Question: I have built a simple webpage where a table is created using Javascript upon clicking on a button.
I have given the table a class name and I have given this class some formatting attributes such as:
table-layout: fixed
width: 650px
Also, I have attempted to force the text inside the table's td elements to wrap.
Despite this, the table overflows its parent element and the result is not what I expected. I am all the more puzzled since I created another page on my website that is set-up in a similar fashion and that is working properly.
Could you please tell me what I am doing wrong?
Result

HTML
'''
<head>
<meta charset="UTF-8" />
<title>Forum</title>
<link rel="stylesheet" type="text/css" href="main.css" />
<link rel="stylesheet" type="text/css" href="stocktails.css" />
<script type="text/javascript" src="forum.js"></script>
</head>
<body>
<nav id="top-menu">
<ul>
<li> <a href="index.xhtml">Home</a> </li>
<li> <a href="charting.xhtml">Charting</a> </li>
<li> <a href="map.xhtml">Map</a> </li>
<li> <a href="financials.xhtml">Financials</a> </li>
<li> <a href="forum.xhtml">Forum</a> </li>
<li> <a href="about.xhtml">About</a> </li>
</ul>
</nav>
<div id="maindiv">
<header>
<hgroup>
<h1> Discussion forum </h1>
</hgroup>
<p> Bounce your investing ideas off the community </p>
</header>
<div>
<p> Key in you post. </p>
<input type="text" id="postText" />
<button type="submit" onclick="tableCreate();">Submit your post</button>
</div>
<article>
<div id="tablePlaceholder"></div>
</article>
<aside class="about">
<header>
<h1> Forum etiquette </h1>
<p> Thou shall not troll </p>
</header>
<section>
<hgroup>
<h1> No promotion </h1>
</hgroup>
<p> Do not use this forum to promote your own business. </p>
</section>
<section>
<hgroup>
<h1> Keep calm and carry on </h1>
</hgroup>
<p> Be courteous. Personal disagreements should be handled through email and not through public posts. </p>
</section>
<section>
<hgroup>
<h1> No hijacking </h1>
</hgroup>
<p> Do not hijack someone else's thread and interrupt a topic of discussion. </p>
</section>
</aside>
<div class="clear"></div>
</div>
<footer>
<p>
This is a footer.
</p>
</footer>
</body>
</html>
'''
CSS
'''
body {
background-color: #fffbef;
}
.story p {
line-height: 1.2;
text-align: justify;
}
h1, h2, h3, h4, h5, h6 {
font-family: sans-serif;
color: #093844;
margin: .25ex 12pt;
}
.clear {
margin: 0;
padding: 0;
clear: both;
}
img.img-right {
display: block;
float: right;
border: none;
padding: 2px;
margin: 3px 6pt 3px 6px;
}
/* navigation menu */
nav#top-menu {
width: 100%;
height: 50px;
//background-color: #fff2c1;
margin: 0;
padding: 0;
}
#top-menu ul {
display: block;
list-style-type: none;
width: 600px;
margin: 0 auto;
padding: 0;
}
#top-menu ul li {
margin: 0;
padding: 0;
}
#top-menu ul li a {
display: block;
float: left;
max-height: 25px;
width: 100px;
margin: 0;
padding: 5px 0;
font-family: sans-serif;
font-size: 20px;
text-align: center;
text-decoration: none;
color: #52736b;
border-bottom: #fffbef solid 2px;
}
#top-menu ul li a:hover { border-bottom: #52736b solid 2px; }
/* header */
header h1 { margin-top: 0; }
header p {
font-family: sans-serif;
font-weight: bold;
font-style: italic;
font-size: 85%;
margin: .25ex 12pt;
color: #093844;
}
/* maindiv */
#maindiv {
width: 1250px;
margin: 0 auto;
padding: 10px;
background-color: #eec;
}
/* article */
article {
width: 950px;
float: left;
}
article h1 {
font-size: 110%;
margin-top: 12pt;
padding-top: 3pt;
border-top: 4px solid #52736b;
}
/* aside */
aside.about {
float: right;
width: 238px;
background-color: #b7c4b1;
margin: 3pt 6pt 3pt 6pt;
}
aside h1 { font-size: 110%; }
aside h2 { font-size: 90%; }
aside p {
margin: 0 12pt;
font-family: sans-serif;
font-style: italic;
font-size: 80%;
}
aside section h1 {
padding-top: 3pt;
border-top: 4px solid #4f5856;
}
aside header p {
font-size: 85%;
}
aside section {
padding: 5px 0 5px 0;
}
/* footer */
footer {
background: #4f5856;
clear: all;
}
footer p {
color: #8c8e7e;
font-size: 70%;
font-family: sans-serif;
text-align: center;
margin: 0;
padding: 10px 0;
}
//----------------------------------------------------------------
//--------------------FORUM---------------------------------------
//----------------------------------------------------------------
.forumTable table {
float: left;
padding: 10px;
table-layout: fixed;
width: 650px;
}
.forumTable table th, td {
border: 1px #52736b solid;
word-wrap: break-word
}
.forumTable table caption {
padding-top: 10px;
font-size: 130%;
}
.forumTable tfoot td {
border: none;
}
.forumTable th {
text-align: left;
}
'''
Javascript
'''
function tableCreate(){
var tablePlaceholder = document.getElementById("tablePlaceholder");
var tbl = document.createElement('table');
var br = document.createElement('br');
tbl.className = "forumTable"
for(var i = 0; i < 2; i++){ //rows
var tr = tbl.insertRow();
for(var j = 0; j < 2; j++){ //columns
var td = tr.insertCell();
}
}
//var tf = tbl.createTFoot();
//var tfr = tf.insertRow();
//var tfd = tfr.insertCell();
tbl.getElementsByTagName("tr")[0].getElementsByTagName("td")[0].appendChild(document.createTextNode('Date'));
tbl.getElementsByTagName("tr")[0].getElementsByTagName("td")[1].appendChild(document.createTextNode('Post number'));
tbl.getElementsByTagName("tr")[1].getElementsByTagName("td")[0].appendChild(document.createTextNode('Member'));
tbl.getElementsByTagName("tr")[1].getElementsByTagName("td")[1].appendChild(document.createTextNode('TextTextTextTextTextTextTextTextTextTextTextTextTextTextTextTextTextTextTextTextTextTextTextTextTextTextTextTextTextTextTextTextTextTextTextTextTextTextTextTextTextTextTextTextTextTextText'));
tablePlaceholder.appendChild(br);
tablePlaceholder.appendChild(tbl);
}
'''
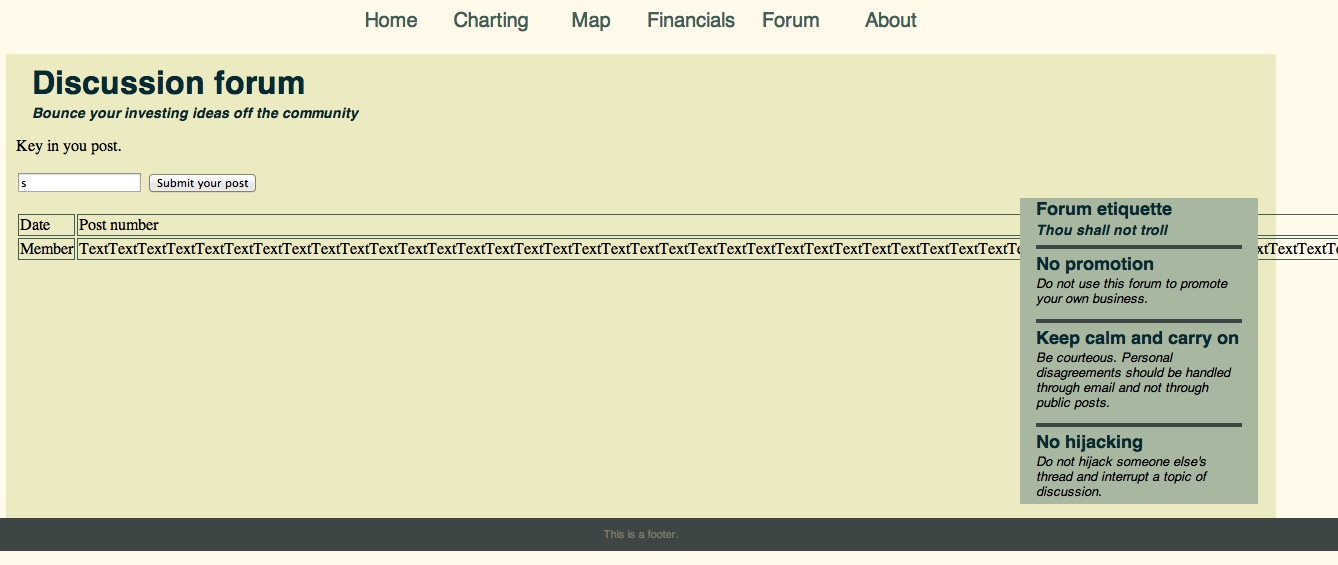
Answer: You have two problems with your CSS:
The selector you used will not cause your styles to be applied to the table.
Using '.forumTable table' will attempt to style a 'table' an element with the 'forumTable' class. Whereas, your 'table' of the 'forumTable' class. You should use 'table.forumTable' or '.forumTable'.
'''
.forumTable { /*was: .forumTable table*/
float: left;
padding: 10px;
table-layout: fixed;
width: 650px;
}
.forumTable th, td { /*was: .forumTable table th, td*/
border: 1px #52736b solid;
word-wrap: break-word; /*you were also missing this semicolon*/
}
.forumTable caption { /*was: .forumTable table caption*/
padding-top: 10px;
font-size: 130%;
}
'''
Also, your comments are causing CSS parsing to fail; you cannot use '//' comments in CSS.
<URL> is your code with my proposed changes applied.
One more thing; you most likely want to use '.forumTable th, .forumTable td' rather than '.forumTable th, td'. This change will style all 'th' and 'td' tags inside '.forumTable', rather than all 'td' tags in the page, and all 'th' tags inside '.forumTable'.